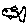
Label: fish